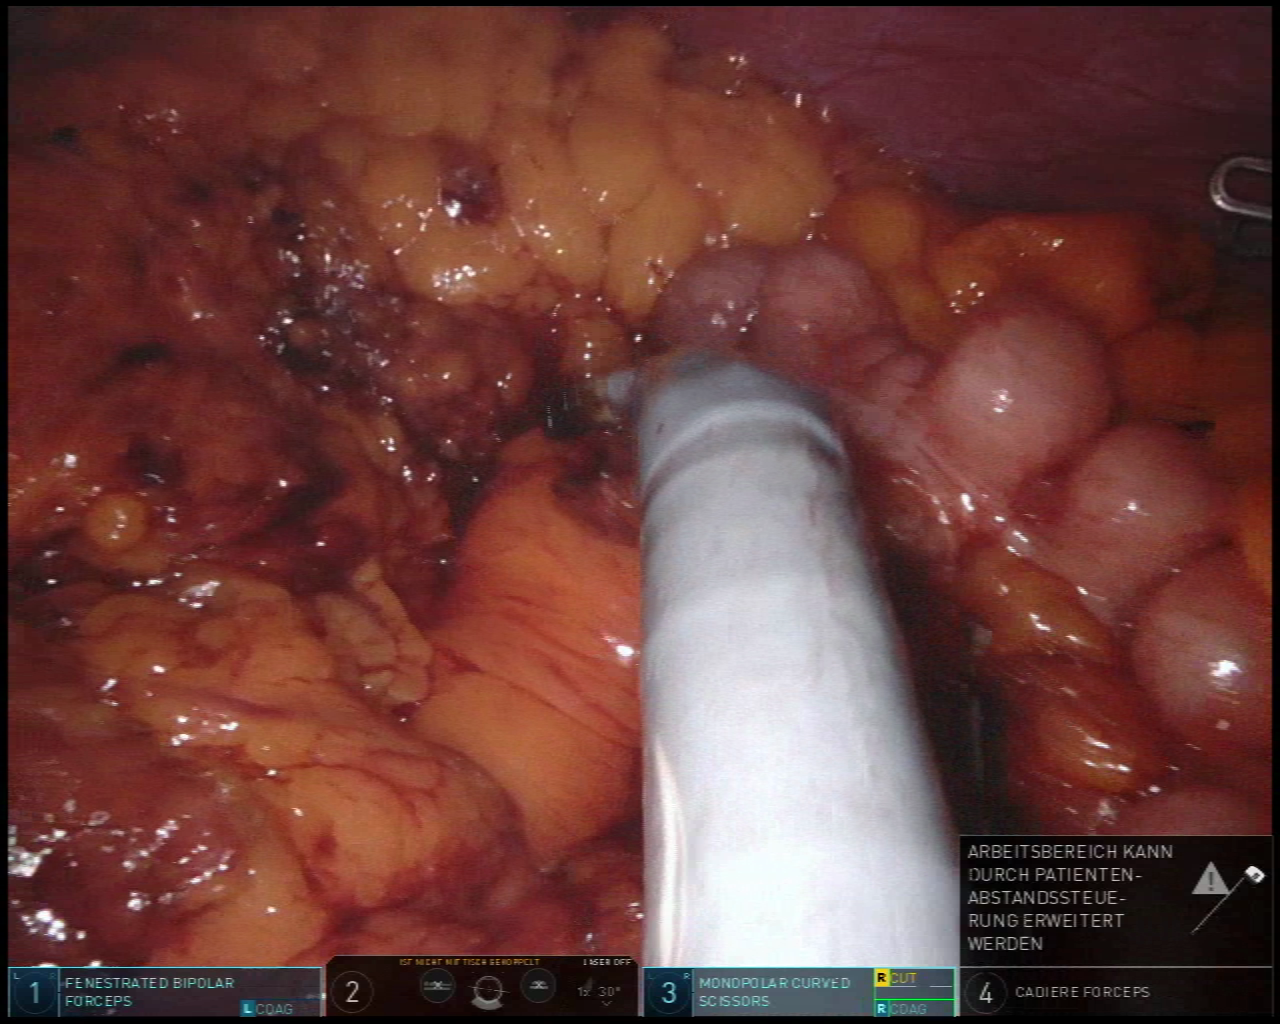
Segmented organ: abdominal_wall
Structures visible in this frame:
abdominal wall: yes
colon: yes
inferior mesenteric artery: no
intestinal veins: no
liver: no
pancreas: no
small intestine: no
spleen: no
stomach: yes
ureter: no
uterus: no
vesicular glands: no